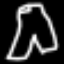
Label: pants